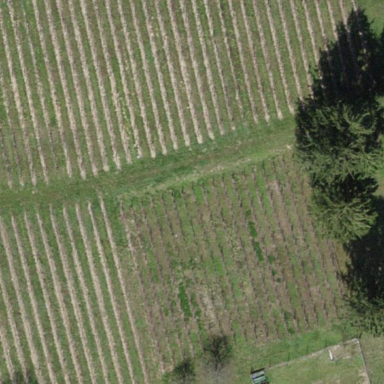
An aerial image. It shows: Vineyard.